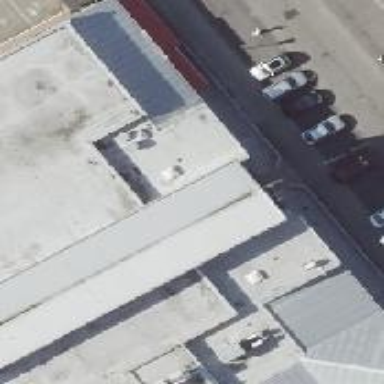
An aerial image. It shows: Bakery.